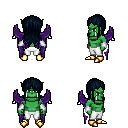
a pixel art fantasy rpg character, male body template, orc, green skin, purple wings, white pants, raven unkempt hairstyle, white cloth bracers, gold boots, four views (front, back, left, right), 2x2 character sprite sheet, small pixel art, hard edges, no anti-aliasing